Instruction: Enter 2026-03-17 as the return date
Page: home
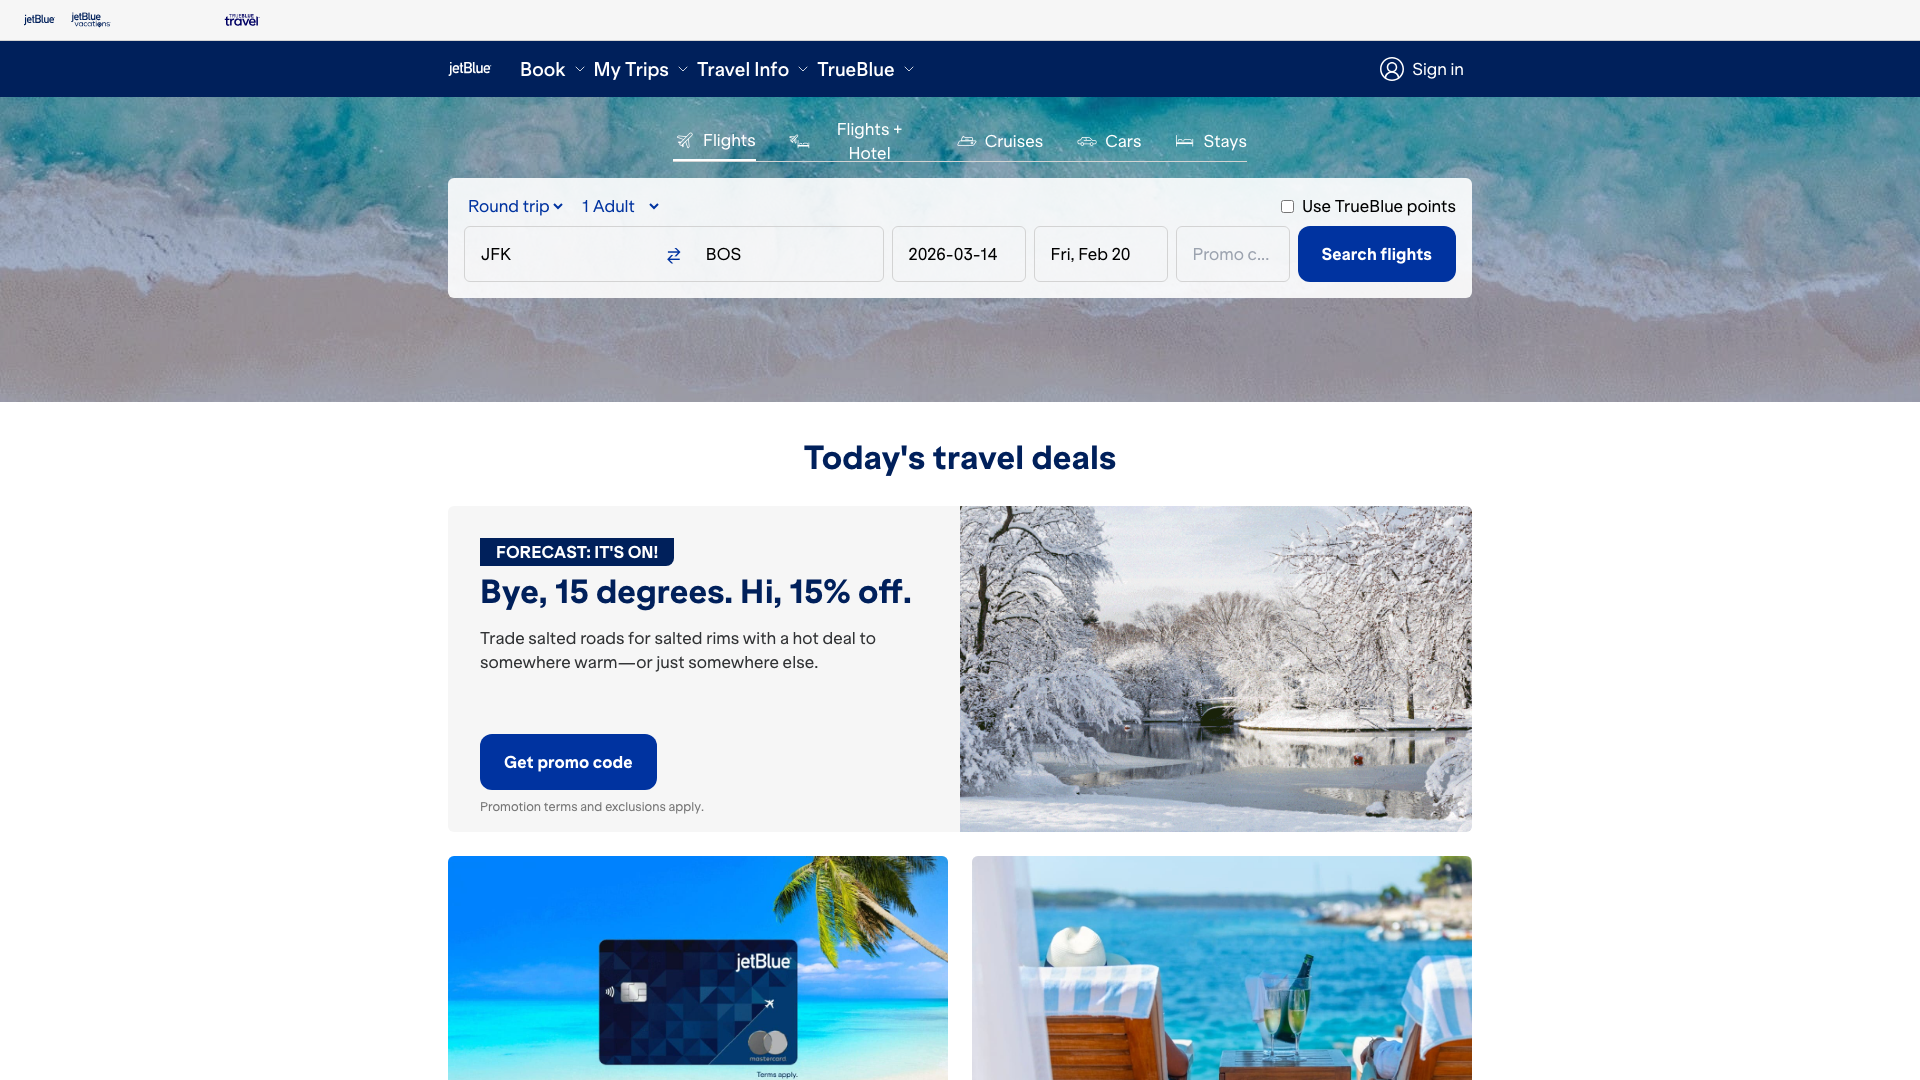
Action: type